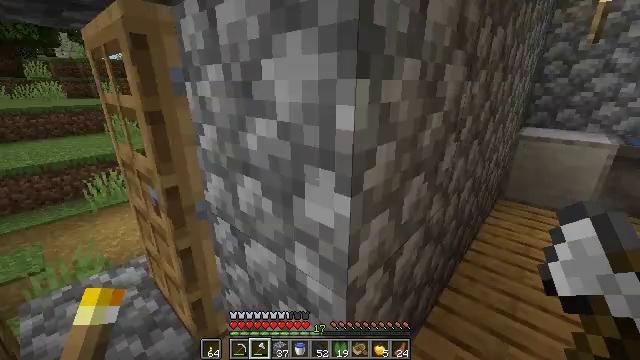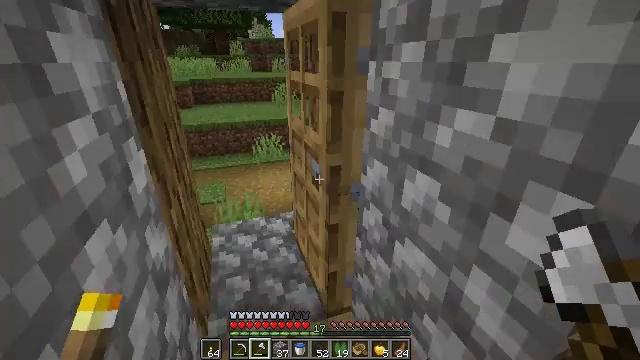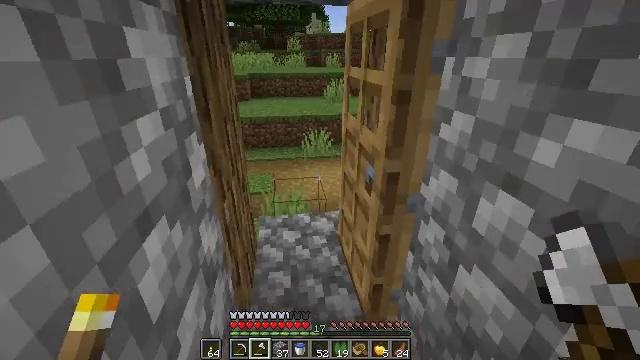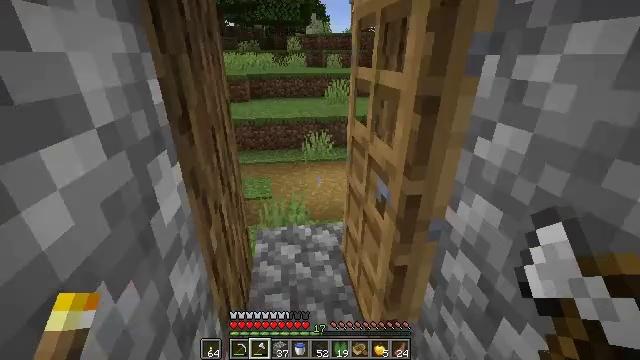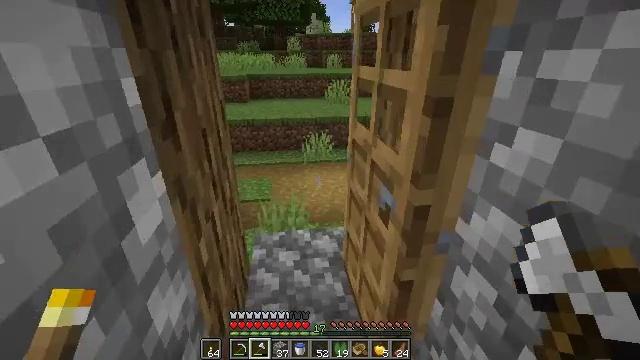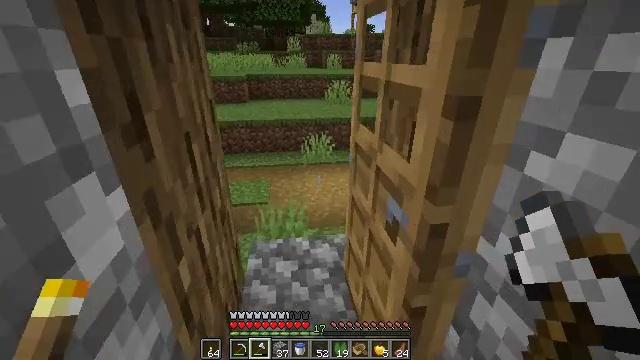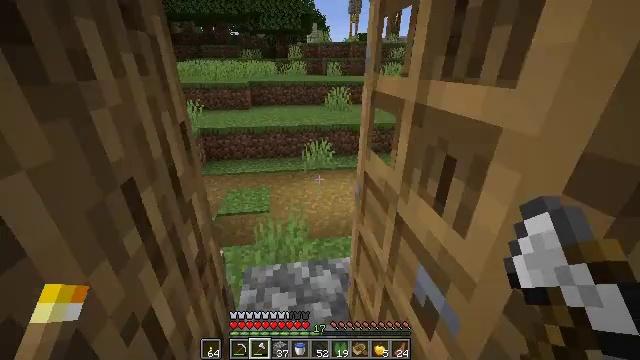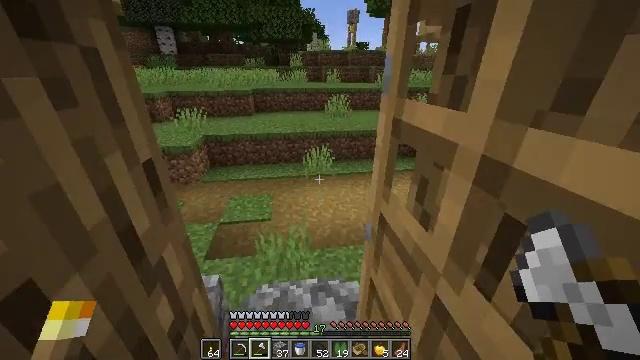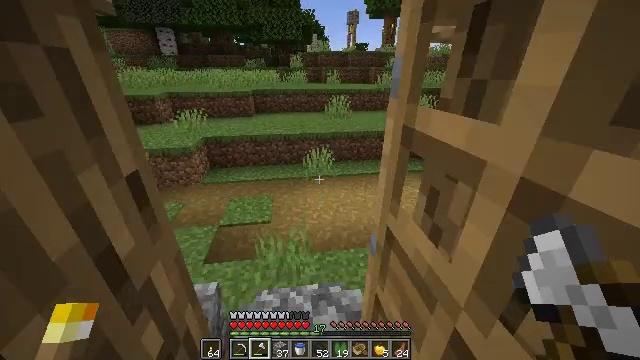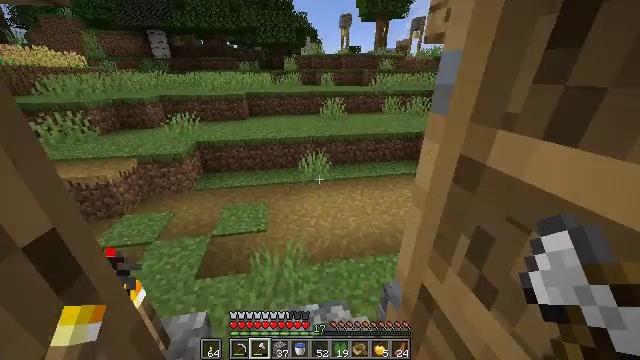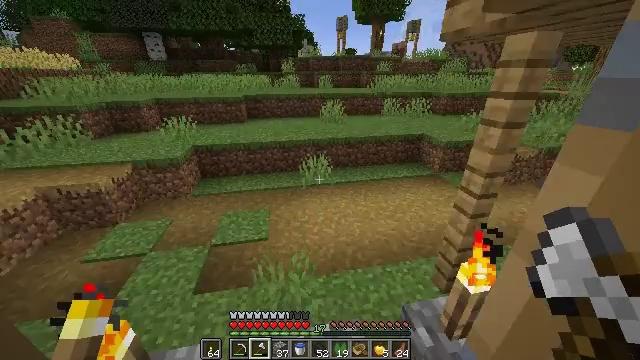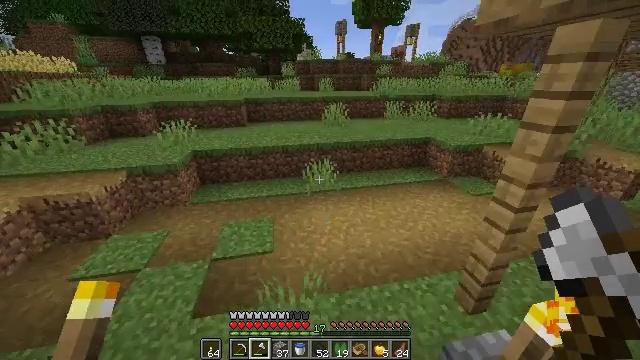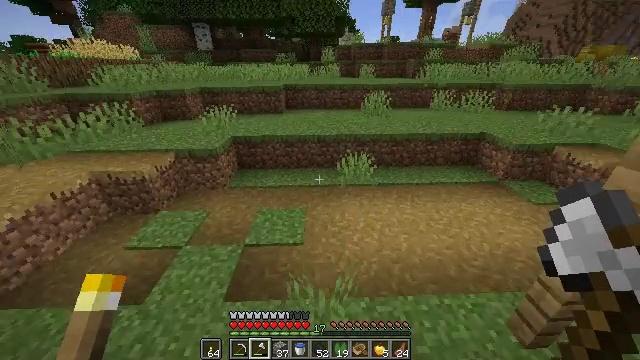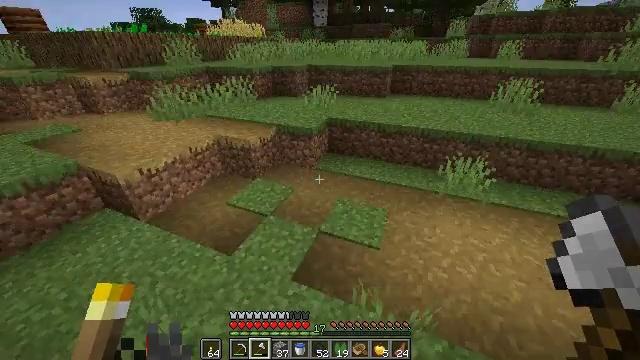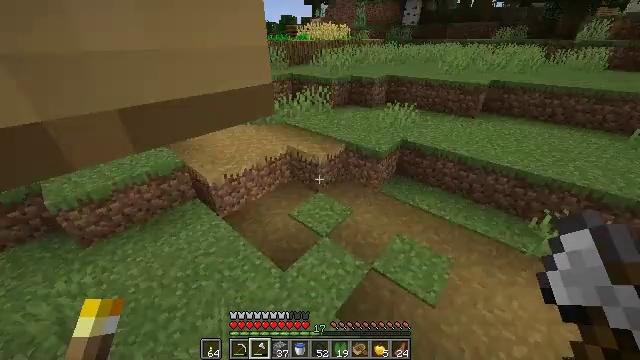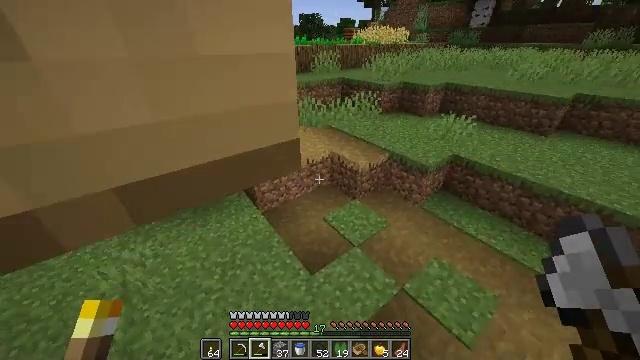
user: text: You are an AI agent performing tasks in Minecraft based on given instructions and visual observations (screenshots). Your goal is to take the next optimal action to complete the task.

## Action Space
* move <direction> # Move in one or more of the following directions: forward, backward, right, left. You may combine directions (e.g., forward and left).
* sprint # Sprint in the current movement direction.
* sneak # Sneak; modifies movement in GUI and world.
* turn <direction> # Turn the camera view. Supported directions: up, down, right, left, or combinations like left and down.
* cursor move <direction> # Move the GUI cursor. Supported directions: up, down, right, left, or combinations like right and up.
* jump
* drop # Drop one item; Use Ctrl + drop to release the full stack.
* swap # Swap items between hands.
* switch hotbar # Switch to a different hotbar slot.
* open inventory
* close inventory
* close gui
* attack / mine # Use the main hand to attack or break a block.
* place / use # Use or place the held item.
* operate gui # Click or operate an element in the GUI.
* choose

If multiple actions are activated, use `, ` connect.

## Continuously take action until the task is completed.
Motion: motion action
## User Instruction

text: Gather hay blocks from the farm.
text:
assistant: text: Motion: move forward and move left, turn left and down
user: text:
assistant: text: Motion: move forward and move left, turn left
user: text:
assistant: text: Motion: move forward
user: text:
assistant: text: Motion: move forward
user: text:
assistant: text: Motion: move forward, sprint
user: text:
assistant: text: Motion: move forward, sprint
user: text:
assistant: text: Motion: move forward, sprint
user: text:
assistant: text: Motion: move forward, sprint
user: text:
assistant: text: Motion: move forward and move left, sprint, turn right
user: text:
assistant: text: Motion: move forward and move left, sprint
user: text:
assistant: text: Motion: move forward and move left, sprint
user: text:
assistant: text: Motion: move forward and move left, sprint, turn left and down
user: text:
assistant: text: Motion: move forward and move left, sprint, turn left and down
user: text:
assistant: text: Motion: move forward, sprint, turn left and down
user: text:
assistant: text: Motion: move forward, sprint, turn left
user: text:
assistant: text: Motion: move forward, sprint, turn left
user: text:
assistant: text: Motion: move forward, sprint, turn left
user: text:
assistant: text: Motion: move forward, sprint, turn left
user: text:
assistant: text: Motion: move forward, sprint, turn left and up
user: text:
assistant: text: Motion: move forward, sprint
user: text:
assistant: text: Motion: move forward, sprint
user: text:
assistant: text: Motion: move forward, sprint, turn up
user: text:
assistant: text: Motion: move forward, sprint, turn up
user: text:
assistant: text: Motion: move forward, sprint, turn left and up
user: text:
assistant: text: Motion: move forward, sprint, turn left and up
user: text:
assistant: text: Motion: move forward, sprint, turn up
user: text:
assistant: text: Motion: move forward, sprint
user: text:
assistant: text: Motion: move forward, sprint
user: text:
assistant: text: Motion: move forward, sprint
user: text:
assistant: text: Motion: move forward, sprint, jump